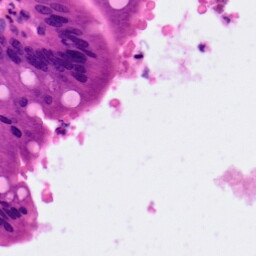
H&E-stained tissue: Pancreatic